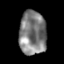
Tissue: skin
Cell type: Epithelial cells
Senescence score: 0.2402
Nuclear area (px): 1166
Mean DAPI intensity: 126.494